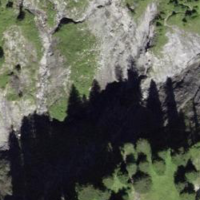
EUNIS habitat code: 23
Species observed at this site:
Parnassia palustris